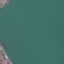
Land use / land cover: SeaLake